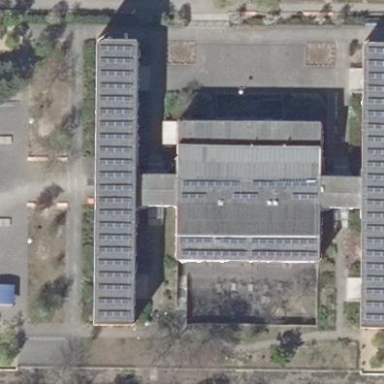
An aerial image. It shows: School building.